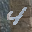
Label: 4